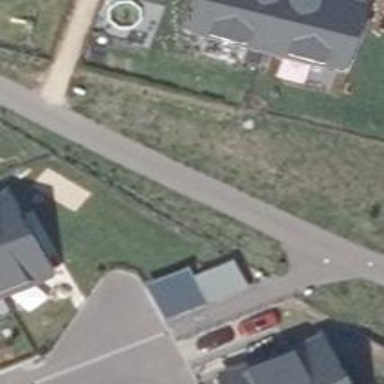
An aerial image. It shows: Asphalt footway.